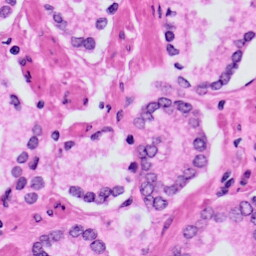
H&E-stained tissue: Prostate